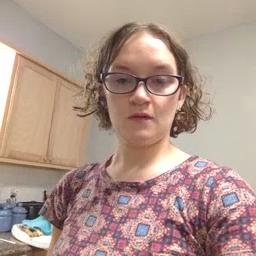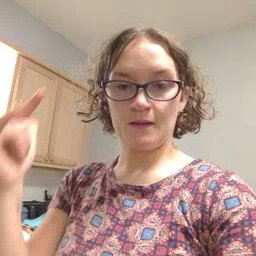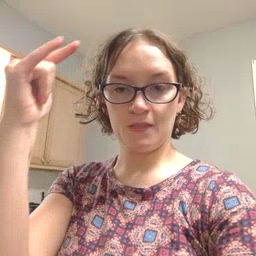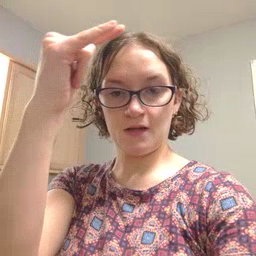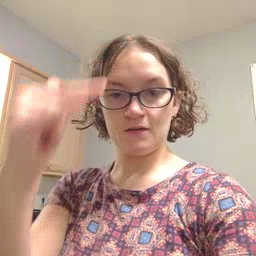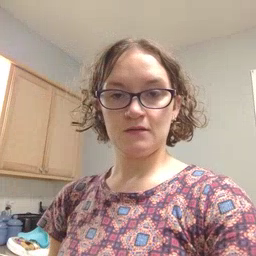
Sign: airplane